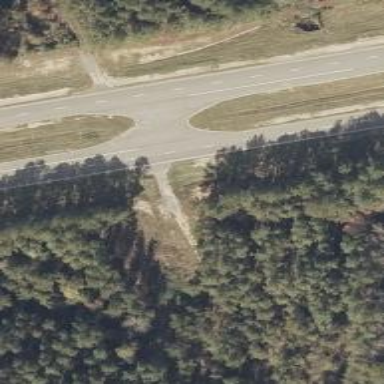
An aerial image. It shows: Asphalt road designated as trunk highway.